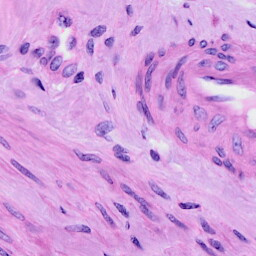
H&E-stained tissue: Cervix